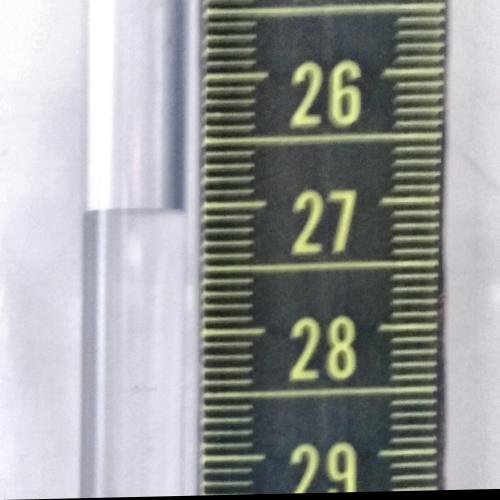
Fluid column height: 27.1 cm